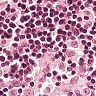
Metastatic tissue present: no